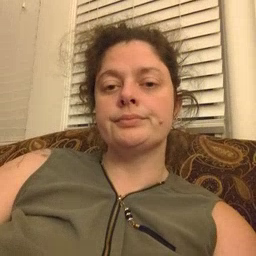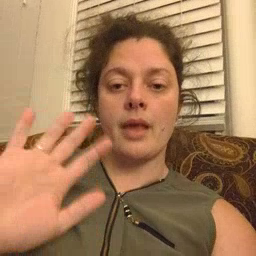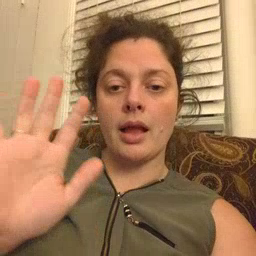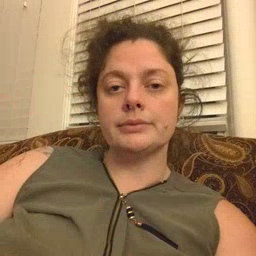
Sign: bye